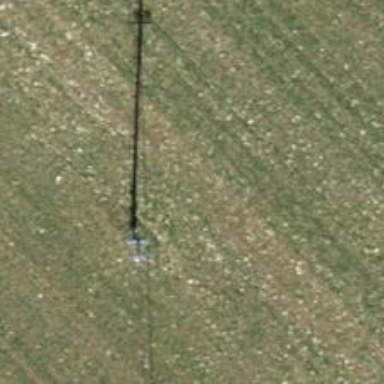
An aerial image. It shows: Power pole.